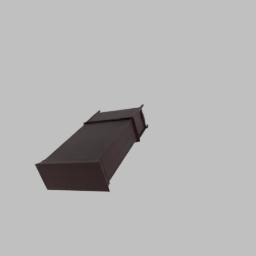
Label: furniture